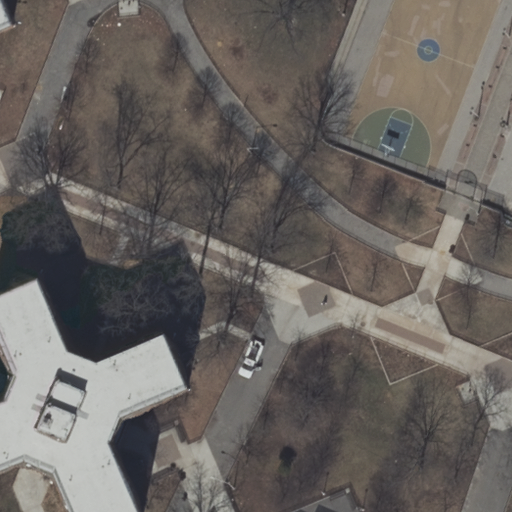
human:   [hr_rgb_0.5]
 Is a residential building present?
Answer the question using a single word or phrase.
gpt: yes

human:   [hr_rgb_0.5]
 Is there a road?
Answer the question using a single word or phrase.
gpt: yes

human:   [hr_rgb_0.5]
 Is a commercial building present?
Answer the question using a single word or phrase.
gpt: no

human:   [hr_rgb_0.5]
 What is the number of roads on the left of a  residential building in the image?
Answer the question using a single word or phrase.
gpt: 3

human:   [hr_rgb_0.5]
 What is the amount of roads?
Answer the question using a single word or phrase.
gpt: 9

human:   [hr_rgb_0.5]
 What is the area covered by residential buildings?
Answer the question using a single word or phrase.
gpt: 2009m2

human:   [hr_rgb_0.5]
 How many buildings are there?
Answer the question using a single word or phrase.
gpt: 2

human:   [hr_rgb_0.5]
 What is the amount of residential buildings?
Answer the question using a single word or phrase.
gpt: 2

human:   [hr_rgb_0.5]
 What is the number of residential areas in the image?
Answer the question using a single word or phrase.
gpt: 1

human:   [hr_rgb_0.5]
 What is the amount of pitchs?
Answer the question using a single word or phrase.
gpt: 2

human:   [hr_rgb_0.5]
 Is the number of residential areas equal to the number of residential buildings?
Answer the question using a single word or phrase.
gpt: no

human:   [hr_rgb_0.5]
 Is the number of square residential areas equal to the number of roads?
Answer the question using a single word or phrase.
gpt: no

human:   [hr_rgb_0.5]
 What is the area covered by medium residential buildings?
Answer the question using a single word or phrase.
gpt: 0m2

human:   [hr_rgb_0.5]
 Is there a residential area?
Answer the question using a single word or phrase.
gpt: yes

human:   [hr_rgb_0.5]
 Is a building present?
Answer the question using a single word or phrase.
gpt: yes

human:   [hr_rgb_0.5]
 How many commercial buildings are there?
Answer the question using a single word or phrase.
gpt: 0

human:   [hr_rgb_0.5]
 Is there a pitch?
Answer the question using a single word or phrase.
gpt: yes

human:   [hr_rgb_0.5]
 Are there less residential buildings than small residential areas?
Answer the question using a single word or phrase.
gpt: no

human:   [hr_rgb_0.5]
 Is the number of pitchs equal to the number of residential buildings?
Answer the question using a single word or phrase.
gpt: yes

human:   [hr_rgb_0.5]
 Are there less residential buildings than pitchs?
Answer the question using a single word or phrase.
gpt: no

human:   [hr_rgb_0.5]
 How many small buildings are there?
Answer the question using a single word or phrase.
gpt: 0

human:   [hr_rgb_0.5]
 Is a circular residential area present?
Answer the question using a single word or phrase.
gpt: no

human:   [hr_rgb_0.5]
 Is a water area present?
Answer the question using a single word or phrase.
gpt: no

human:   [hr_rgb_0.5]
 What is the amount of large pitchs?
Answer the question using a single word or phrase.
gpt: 0

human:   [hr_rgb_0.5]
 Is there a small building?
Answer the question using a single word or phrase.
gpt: no

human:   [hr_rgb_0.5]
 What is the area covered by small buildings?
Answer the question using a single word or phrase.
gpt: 0m2

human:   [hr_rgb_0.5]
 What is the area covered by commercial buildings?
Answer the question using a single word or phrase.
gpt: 0m2

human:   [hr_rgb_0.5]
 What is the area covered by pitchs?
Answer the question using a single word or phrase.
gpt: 250m2

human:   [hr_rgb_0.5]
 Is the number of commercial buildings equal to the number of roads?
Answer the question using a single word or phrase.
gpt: no

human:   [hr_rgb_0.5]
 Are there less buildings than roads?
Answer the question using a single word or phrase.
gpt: yes

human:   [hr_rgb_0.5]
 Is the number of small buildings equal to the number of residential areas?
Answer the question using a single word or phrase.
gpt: no

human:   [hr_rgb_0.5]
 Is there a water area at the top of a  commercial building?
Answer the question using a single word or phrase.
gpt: no

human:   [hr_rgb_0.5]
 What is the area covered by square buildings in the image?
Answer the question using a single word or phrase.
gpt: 0m2

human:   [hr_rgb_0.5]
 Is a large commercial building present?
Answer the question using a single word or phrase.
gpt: no

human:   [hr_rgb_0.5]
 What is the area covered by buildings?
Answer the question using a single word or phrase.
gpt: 2009m2

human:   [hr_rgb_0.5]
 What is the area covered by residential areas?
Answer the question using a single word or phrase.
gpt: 10627m2

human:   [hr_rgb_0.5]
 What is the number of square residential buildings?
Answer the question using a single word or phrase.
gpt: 0

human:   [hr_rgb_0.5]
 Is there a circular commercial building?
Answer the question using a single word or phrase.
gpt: no

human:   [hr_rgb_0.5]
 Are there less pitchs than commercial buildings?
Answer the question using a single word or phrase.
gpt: no

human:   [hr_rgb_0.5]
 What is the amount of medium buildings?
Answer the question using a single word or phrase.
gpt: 0

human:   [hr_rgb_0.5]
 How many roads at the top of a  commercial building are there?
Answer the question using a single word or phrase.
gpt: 0

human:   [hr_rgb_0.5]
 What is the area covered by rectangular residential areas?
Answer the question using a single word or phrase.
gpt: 10627m2

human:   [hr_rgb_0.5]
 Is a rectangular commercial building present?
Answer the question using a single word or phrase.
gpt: no

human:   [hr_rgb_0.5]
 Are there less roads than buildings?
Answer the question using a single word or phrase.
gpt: no

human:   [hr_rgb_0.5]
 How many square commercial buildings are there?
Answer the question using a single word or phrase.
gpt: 0

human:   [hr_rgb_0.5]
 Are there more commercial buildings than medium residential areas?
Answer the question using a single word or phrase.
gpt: no

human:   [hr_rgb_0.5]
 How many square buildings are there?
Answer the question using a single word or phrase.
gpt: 0

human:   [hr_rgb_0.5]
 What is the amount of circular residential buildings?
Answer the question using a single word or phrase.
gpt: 0

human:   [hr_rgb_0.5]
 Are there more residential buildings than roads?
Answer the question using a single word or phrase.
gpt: no

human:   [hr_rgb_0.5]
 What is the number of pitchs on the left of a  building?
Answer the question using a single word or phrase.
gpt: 0

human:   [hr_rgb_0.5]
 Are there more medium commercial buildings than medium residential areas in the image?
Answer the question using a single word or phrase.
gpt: no

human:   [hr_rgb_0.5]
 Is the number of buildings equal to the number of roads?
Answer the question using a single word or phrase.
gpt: no

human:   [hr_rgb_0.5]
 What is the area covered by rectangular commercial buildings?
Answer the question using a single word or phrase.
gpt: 0m2

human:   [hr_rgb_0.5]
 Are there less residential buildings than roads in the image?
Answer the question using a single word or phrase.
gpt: yes

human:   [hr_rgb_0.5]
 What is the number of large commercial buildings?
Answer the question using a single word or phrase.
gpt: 0

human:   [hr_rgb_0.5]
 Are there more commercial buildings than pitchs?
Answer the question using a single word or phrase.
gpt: no

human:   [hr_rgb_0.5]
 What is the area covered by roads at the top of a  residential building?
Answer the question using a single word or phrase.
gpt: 0m2

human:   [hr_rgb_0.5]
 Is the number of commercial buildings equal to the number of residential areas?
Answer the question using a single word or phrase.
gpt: no

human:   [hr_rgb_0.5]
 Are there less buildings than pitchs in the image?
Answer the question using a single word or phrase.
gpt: no

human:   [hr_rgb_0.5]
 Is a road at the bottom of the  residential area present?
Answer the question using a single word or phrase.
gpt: no

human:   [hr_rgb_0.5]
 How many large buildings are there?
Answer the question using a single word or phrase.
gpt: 2

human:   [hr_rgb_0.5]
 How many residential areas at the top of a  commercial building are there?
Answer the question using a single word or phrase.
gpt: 0

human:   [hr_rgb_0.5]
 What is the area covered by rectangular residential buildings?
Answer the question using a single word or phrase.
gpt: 0m2

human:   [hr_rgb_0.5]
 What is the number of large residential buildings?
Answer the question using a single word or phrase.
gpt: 2